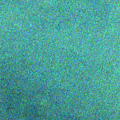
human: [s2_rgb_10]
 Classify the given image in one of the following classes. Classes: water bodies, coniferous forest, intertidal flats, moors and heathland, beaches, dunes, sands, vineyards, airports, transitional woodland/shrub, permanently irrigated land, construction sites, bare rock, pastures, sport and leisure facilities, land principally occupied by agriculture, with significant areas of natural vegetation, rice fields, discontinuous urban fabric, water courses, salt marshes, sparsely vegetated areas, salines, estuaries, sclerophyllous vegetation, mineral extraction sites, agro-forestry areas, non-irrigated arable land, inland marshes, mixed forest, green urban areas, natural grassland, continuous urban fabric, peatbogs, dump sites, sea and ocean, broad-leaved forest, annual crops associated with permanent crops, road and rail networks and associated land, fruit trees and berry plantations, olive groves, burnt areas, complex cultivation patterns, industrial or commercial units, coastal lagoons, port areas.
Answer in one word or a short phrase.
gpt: water bodies